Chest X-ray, AP view. Patient: 58 years old, sex M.
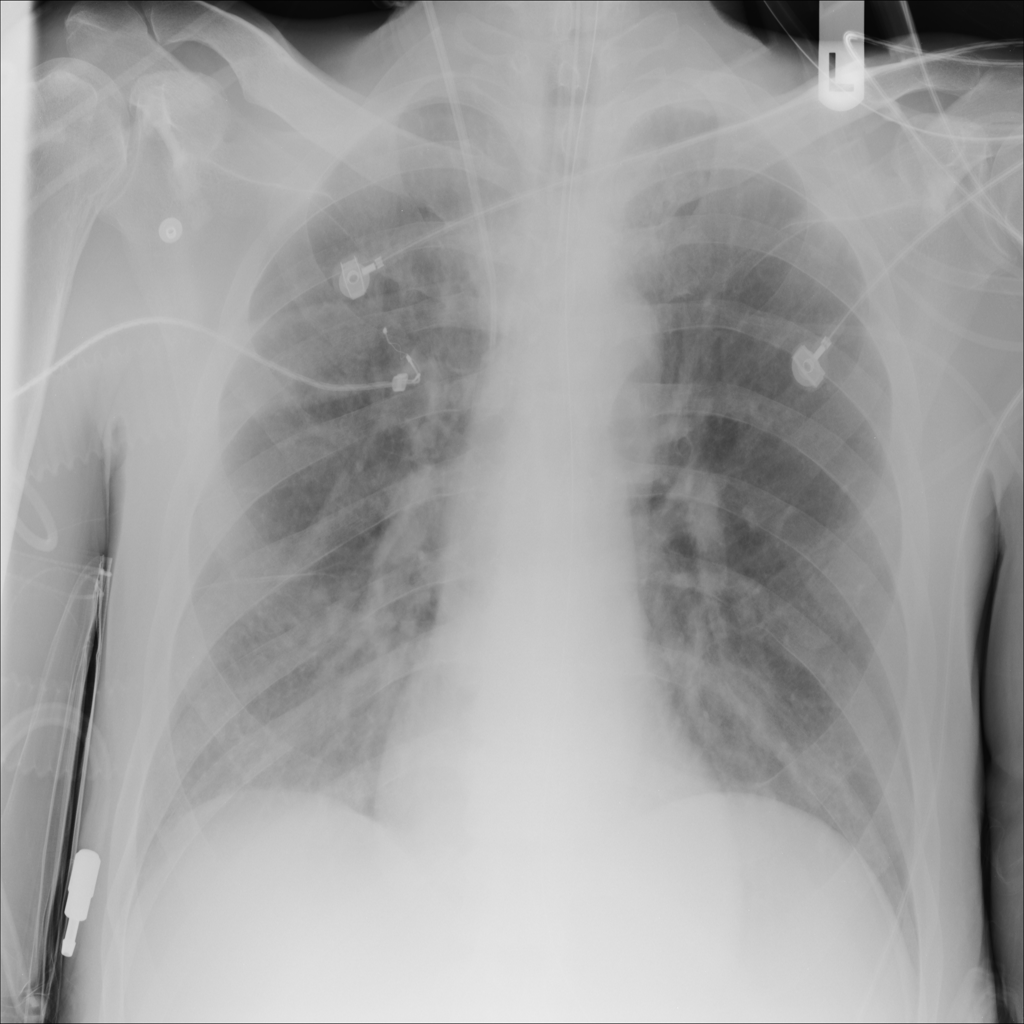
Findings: Effusion